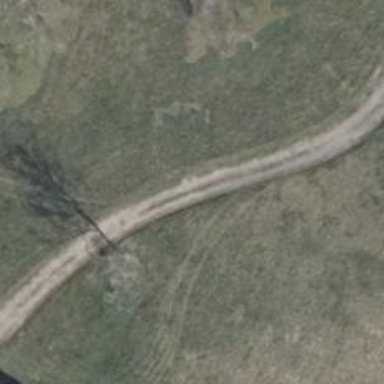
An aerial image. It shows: Track road with grade3 tracktype.